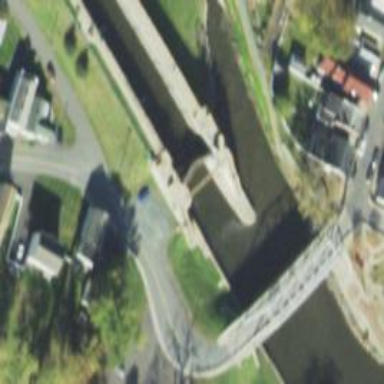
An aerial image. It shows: Lock gate along waterway.